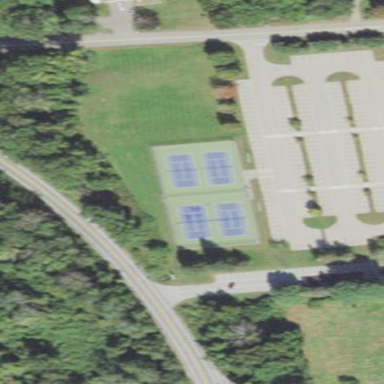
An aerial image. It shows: Tennis court in leisure pitch.